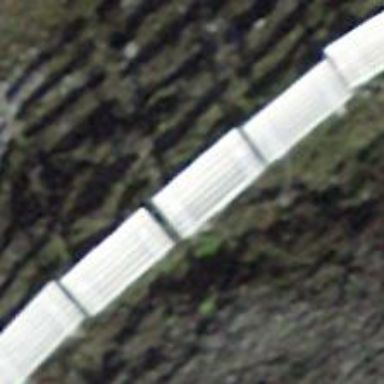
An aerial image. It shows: Man-made fence.